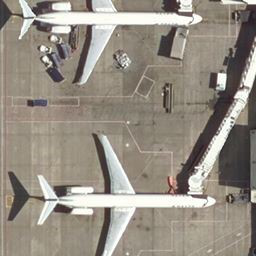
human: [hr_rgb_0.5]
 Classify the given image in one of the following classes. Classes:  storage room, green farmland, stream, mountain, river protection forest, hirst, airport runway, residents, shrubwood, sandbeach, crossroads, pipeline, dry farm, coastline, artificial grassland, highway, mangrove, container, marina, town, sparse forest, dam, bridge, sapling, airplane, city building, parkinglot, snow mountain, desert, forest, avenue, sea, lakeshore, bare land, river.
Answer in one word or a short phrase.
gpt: airplane